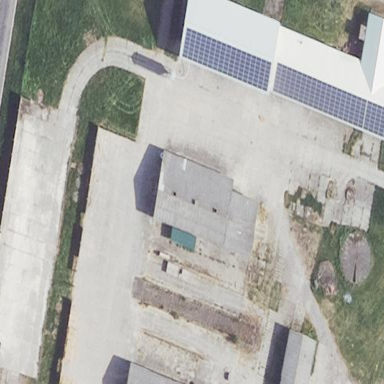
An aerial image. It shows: Gabled roof of grey-colored farm auxiliary building with its roof oriented along the structure.